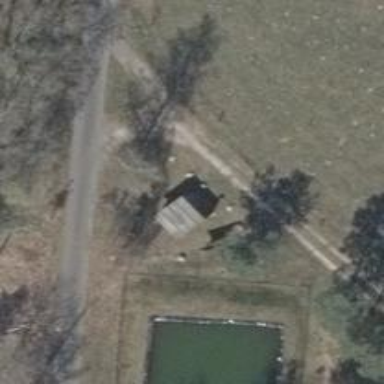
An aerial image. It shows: Picnic shelter providing place for individuals to seek refuge.